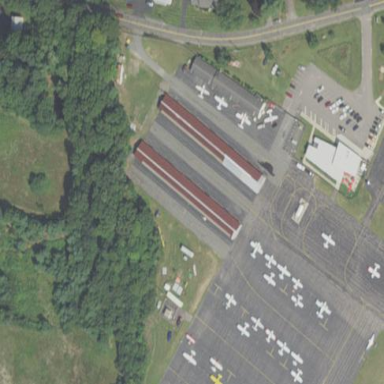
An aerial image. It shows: Hangar building.